Question: I had many problems when creating new collection in Solr 4.7 for an old 1.4 index. Finally I stuck with the following issue:
> Error CREATEing SolrCore 'newsarchive4': Unable to create core:
newsarchive4 Caused by: Format version is not supported (resource:
MMapIndexInput(path="E:
ews-archive\data
ewsarchive\index_4p.fdx")):
1 (needs to be between 2 and 3). This version of Lucene only supports
indexes created with release 3.0 and later.

How could I able to optimize or update the index file(s) to be compatible with Solr 4.7?
I have no any xml files of the documents, it is just the files in the dataDir.
I tried the solution in femtoRgon comment but it returns the following error:
'''
E:\solr-new\example\solr-webapp\webapp\WEB-INF\lib>java -cp lucene-core-4.7.2.jar org.apache.lucene.ind
ex.IndexUpgrader -delete-prior-commits -verbose E:
ews-archive\data
ewsarchive\index
IW 0 [Fri Aug 22 19:59:03 CEST 2014; main]: init: hit exception on init; releasing write lock
Exception in thread "main" org.apache.lucene.index.IndexFormatTooOldException: Format version is not su
pported (resource: MMapIndexInput(path="E:
ews-archive\data
ewsarchive\index\_4p.fdx")): 1 (needs to
be between 2 and 3). This version of Lucene only supports indexes created with release 3.0 and later.
at org.apache.lucene.codecs.lucene3x.Lucene3xStoredFieldsReader.checkCodeVersion(Lucene3xStored
FieldsReader.java:120)
at org.apache.lucene.codecs.lucene3x.Lucene3xSegmentInfoReader.readLegacyInfos(Lucene3xSegmentI
nfoReader.java:74)
at org.apache.lucene.index.SegmentInfos.read(SegmentInfos.java:369)
at org.apache.lucene.index.SegmentInfos$1.doBody(SegmentInfos.java:404)
at org.apache.lucene.index.SegmentInfos$FindSegmentsFile.run(SegmentInfos.java:843)
at org.apache.lucene.index.SegmentInfos$FindSegmentsFile.run(SegmentInfos.java:694)
at org.apache.lucene.index.SegmentInfos.read(SegmentInfos.java:400)
at org.apache.lucene.index.IndexWriter.<init>(IndexWriter.java:746)
at org.apache.lucene.index.IndexUpgrader.upgrade(IndexUpgrader.java:161)
at org.apache.lucene.index.IndexUpgrader.main(IndexUpgrader.java:74)
'''
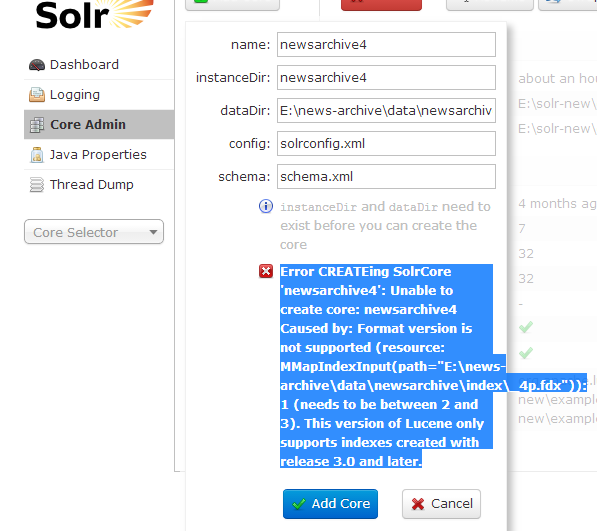
Answer: Lucene 4.X appears to no longer support reading 1.X at all. In order to upgrade it, I believe you will need to make it a two-step process, by first downloading Lucene 3.x, and using it to upgrade (using <URL>.
Once you have the index in a Lucene 3 format, you should be able to read and upgrade it with 4.7.